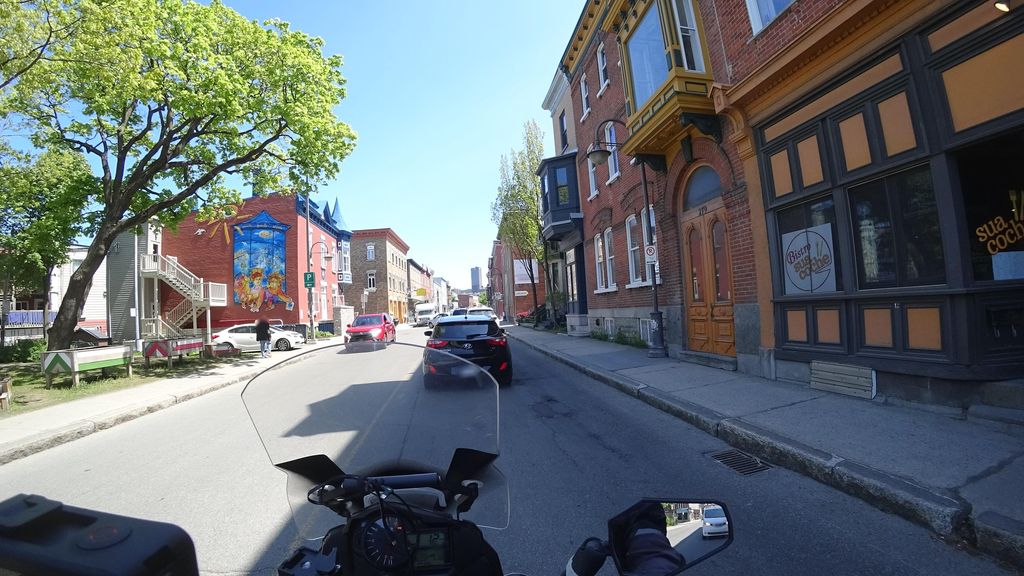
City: quebec_city